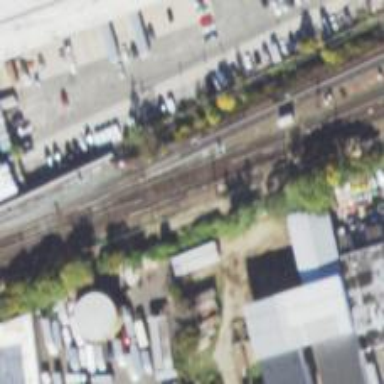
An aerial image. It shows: Electrified rail on railway embankment.